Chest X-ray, AP view. Patient: 24 years old, sex F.
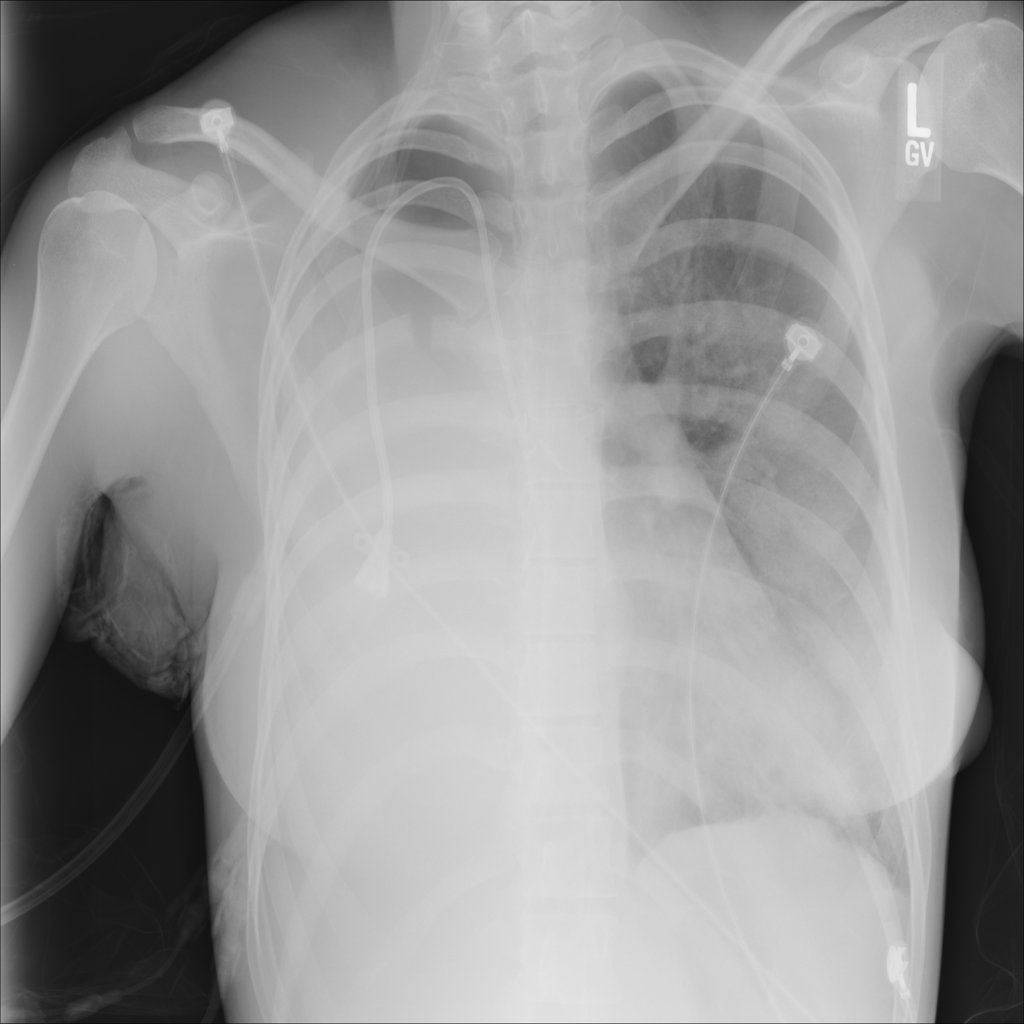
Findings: Edema, Infiltration